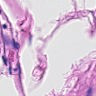
Metastatic tissue present: no